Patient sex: M
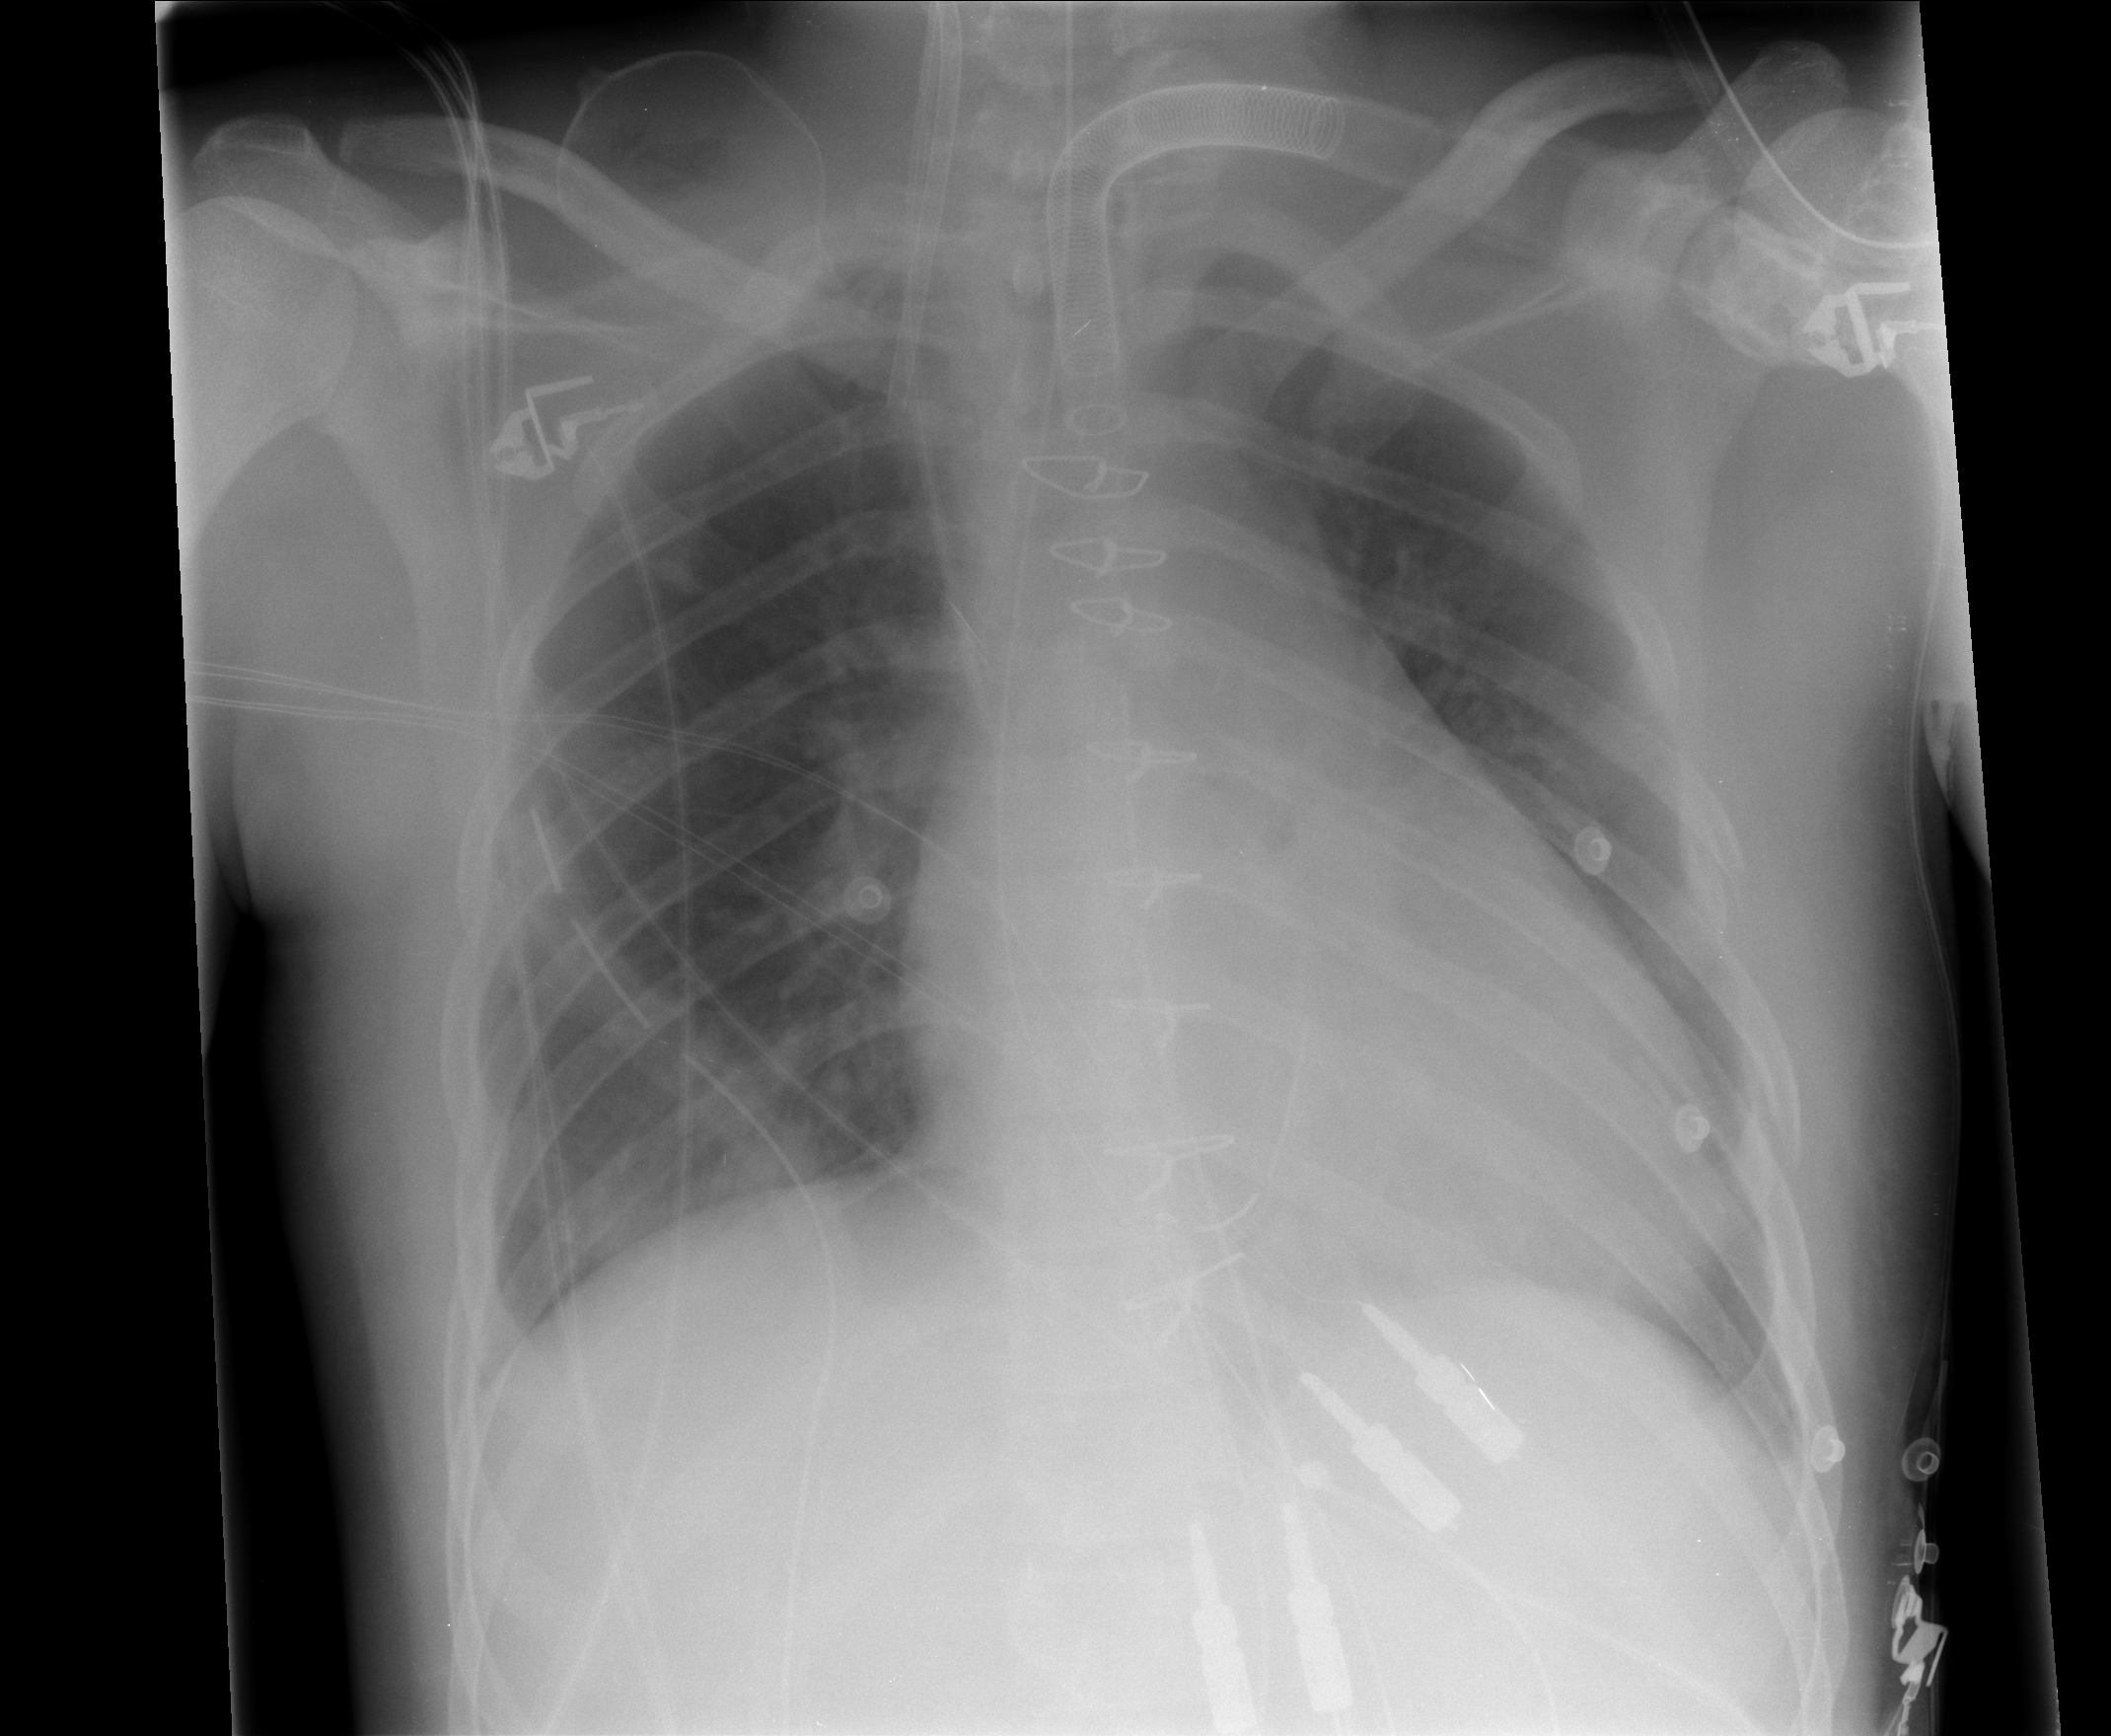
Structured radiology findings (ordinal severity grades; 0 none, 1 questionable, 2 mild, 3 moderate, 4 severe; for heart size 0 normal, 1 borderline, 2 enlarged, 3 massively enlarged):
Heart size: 3
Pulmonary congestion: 2
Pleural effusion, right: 0
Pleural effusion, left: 2
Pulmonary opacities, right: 2
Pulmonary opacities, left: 2
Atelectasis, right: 2
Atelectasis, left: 2